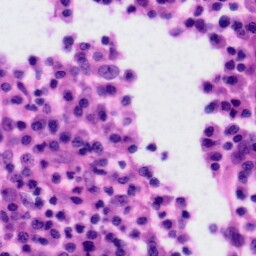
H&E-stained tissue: Tonsil